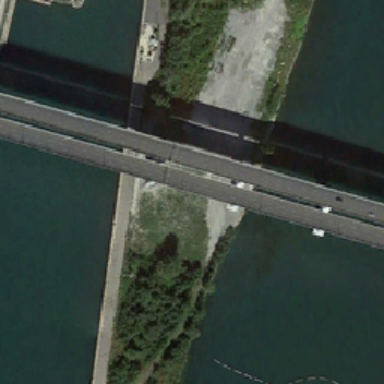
Two parallel bridges are on the river there is an island on the river surrounded by green trees .